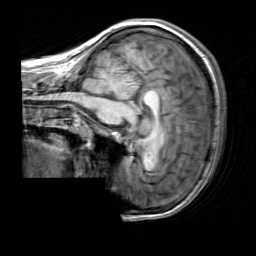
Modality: T1w
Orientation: sagittal
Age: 21
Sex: female
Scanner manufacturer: siemens
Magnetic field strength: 3 T
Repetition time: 2.3 s
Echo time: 0.00303 s